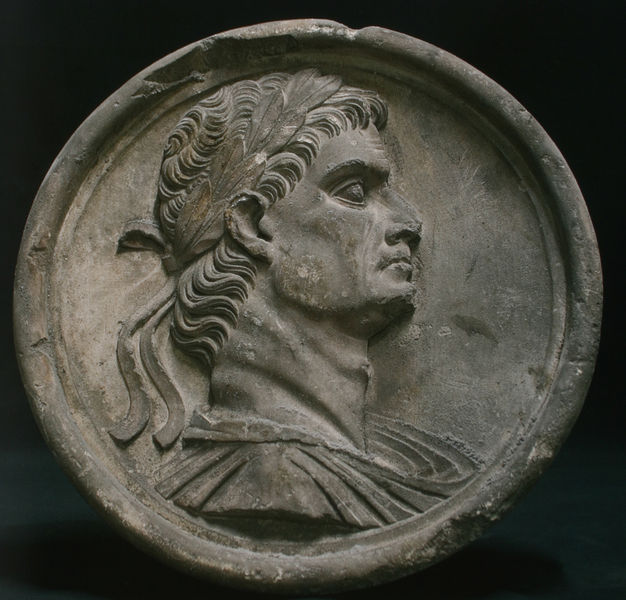
Titel: Medaillon mit dem Profil des Imperators
Künstler: Angelo di Giovanni
Standort: Verona
Institution: Museo di Castelvecchio
Schlagwörter: blätter, held, kopf, mann, schatten, umhang, frisur, grau, haar, marmor, mund, nase, ohr, profil, stirn, blick, schleife, alt, augen, band, falten, gesicht, kragen, stein, stirnband, teller, tot, hals, portrait, porträt, auge, gewand, haare, mantel, augenbrauen, kinn, lippen, locken, renaissance, schulter, rund, tondo, keramik, skulptur, ton, relief, fels, haarband, rand, kaiser, ernst, grimmig, stuck, bronze, plastik, edel, hinterkopf, wange, geschlossen, foto, photographie, muskulös, schild, antike, medaillon, ideal, schwarzweiß, kranz, lorbeer, lorbeerkranz, braue, rom, photo, römer, bröckeln, graugrün, seitenprofil, medallion, sandstein, antik, toga, gebunden, tunika, sportler, heroisch, abdruck, wulst, vertiefung, haartracht, römisch, münze, banderole, augustus, caesar, nero, falz, beschädigt, julius, alexander, rofil, gemme, heroismus, scherbe, grünspan, hls, halbrelief, hohlwange, tog, zukunft, numismatik, aufe, adamsapfel, kopfstück, chamee, geehrter, heldentum, madaillon, ha